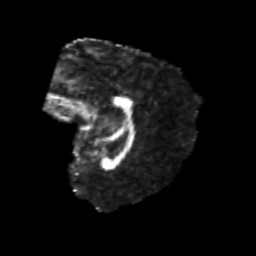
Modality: FA
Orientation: sagittal
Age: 24
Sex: female
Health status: healthy
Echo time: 0.074 s